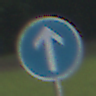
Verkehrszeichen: VorgeschriebeneFahrtrichtungGeradeaus
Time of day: SunriseSunset
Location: Outdoor (Nature)
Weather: PartlyCloudy
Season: NotSpecified
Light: Natural